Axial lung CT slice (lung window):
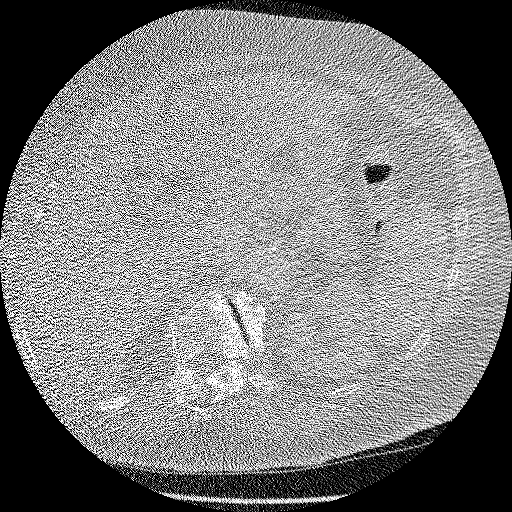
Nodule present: no